Question: What is the result of this measurement?
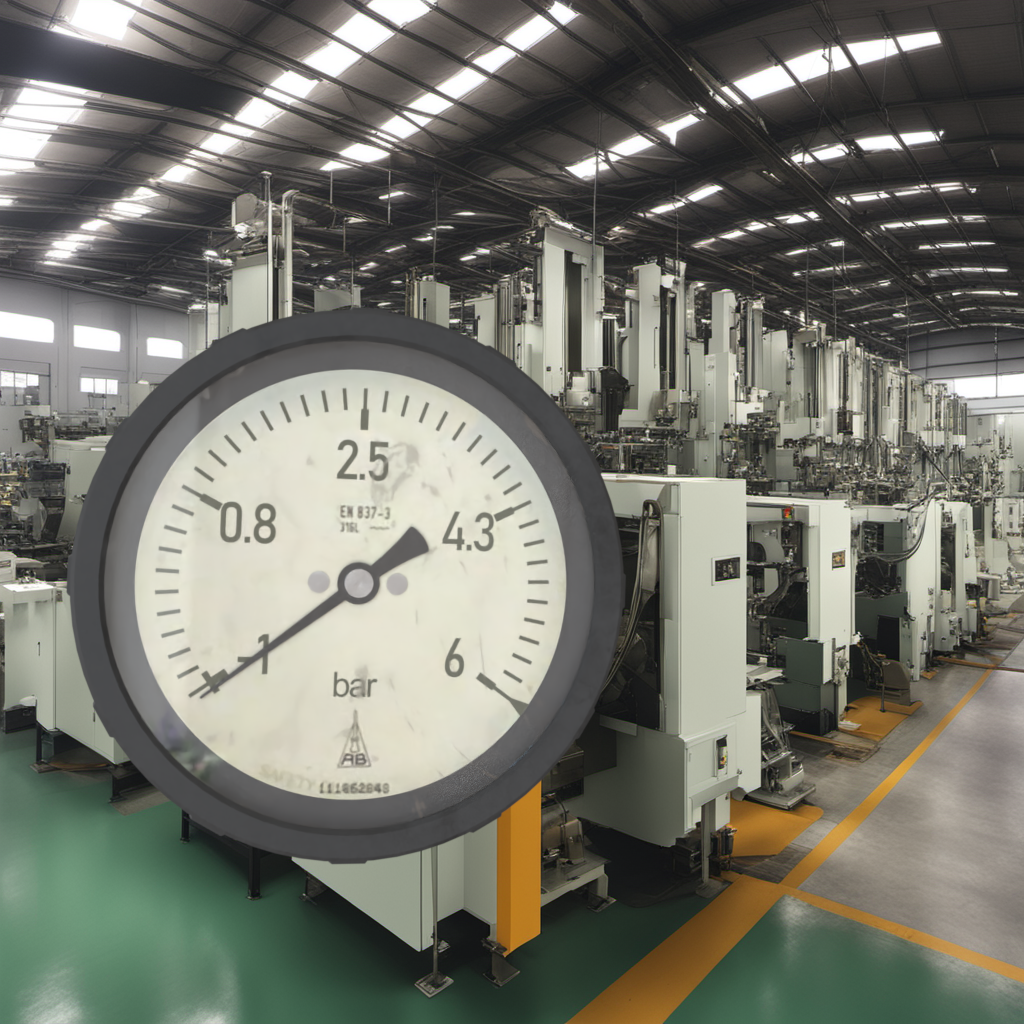
Answer: The result is -1.06
Question: What is the value range of this measurement?
Answer: The range is from -1 to 6
Question: What is the minimum and maximum reading range of this measurement?
Answer: The minimum value is -1 and the maximum value is 6